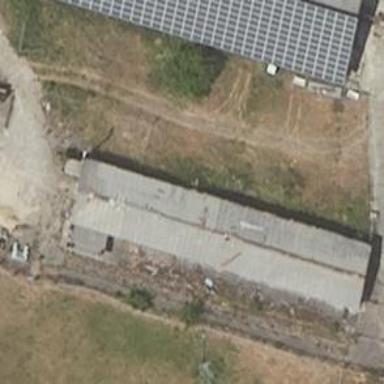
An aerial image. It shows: Shed.